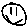
Label: smiley face